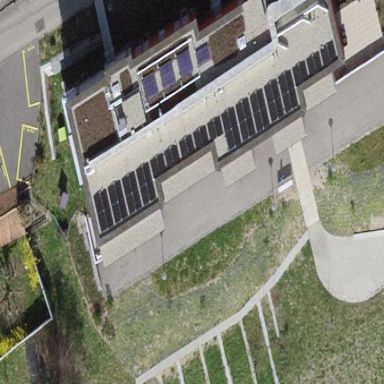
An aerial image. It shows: Solar power generator using photovoltaic panels.